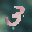
Label: 3